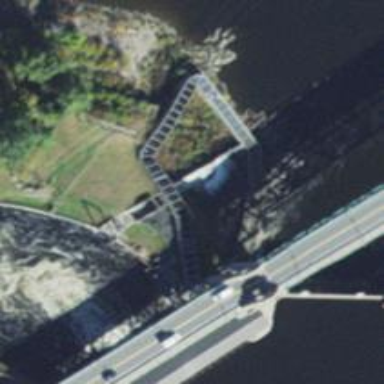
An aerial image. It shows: Fish pass along the waterway.